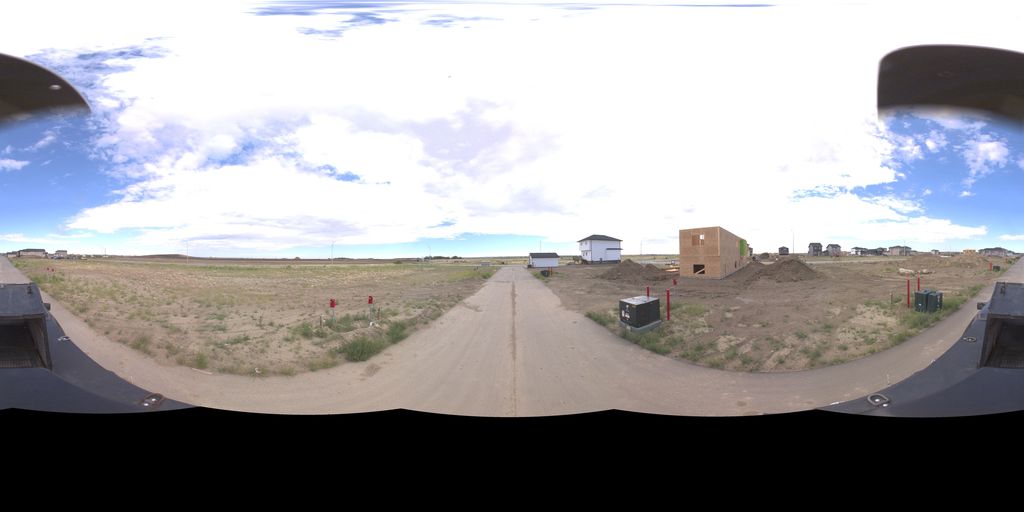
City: saskatoon